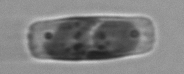
Label: pennate